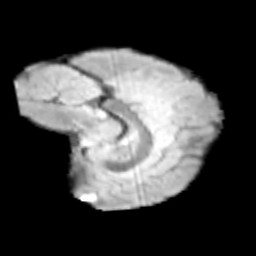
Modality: T2w
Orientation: sagittal
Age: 12
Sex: male
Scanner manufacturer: siemens
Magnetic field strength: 3 T
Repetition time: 3.8 s
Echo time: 0.07 s